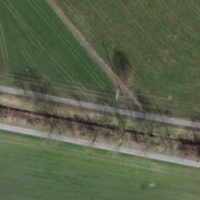
EUNIS habitat code: 52
Species observed at this site:
Geum rivale